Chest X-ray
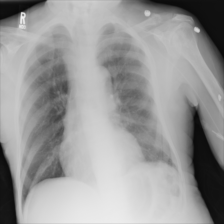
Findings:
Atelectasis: negative
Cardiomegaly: negative
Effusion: negative
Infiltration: negative
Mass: negative
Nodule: negative
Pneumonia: negative
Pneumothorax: negative
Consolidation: negative
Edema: negative
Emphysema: negative
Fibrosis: negative
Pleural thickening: negative
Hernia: negative